Interaction volume radius: 10 \u00c5
Interaction volume height: 15 \u00c5
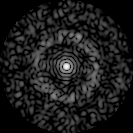
Disorder parameter: 0.8399